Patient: sex F, age 36
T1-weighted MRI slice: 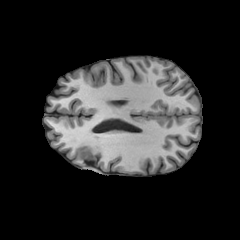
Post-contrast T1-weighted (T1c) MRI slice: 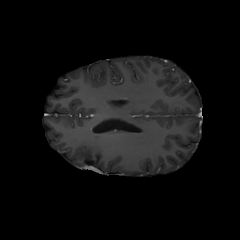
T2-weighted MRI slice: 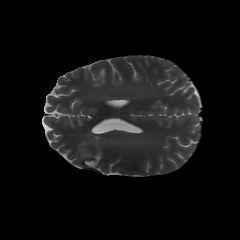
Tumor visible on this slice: yes
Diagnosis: Astrocytoma, IDH-mutant
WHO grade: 2